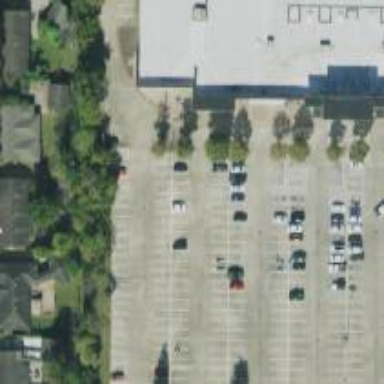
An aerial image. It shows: Parking space.